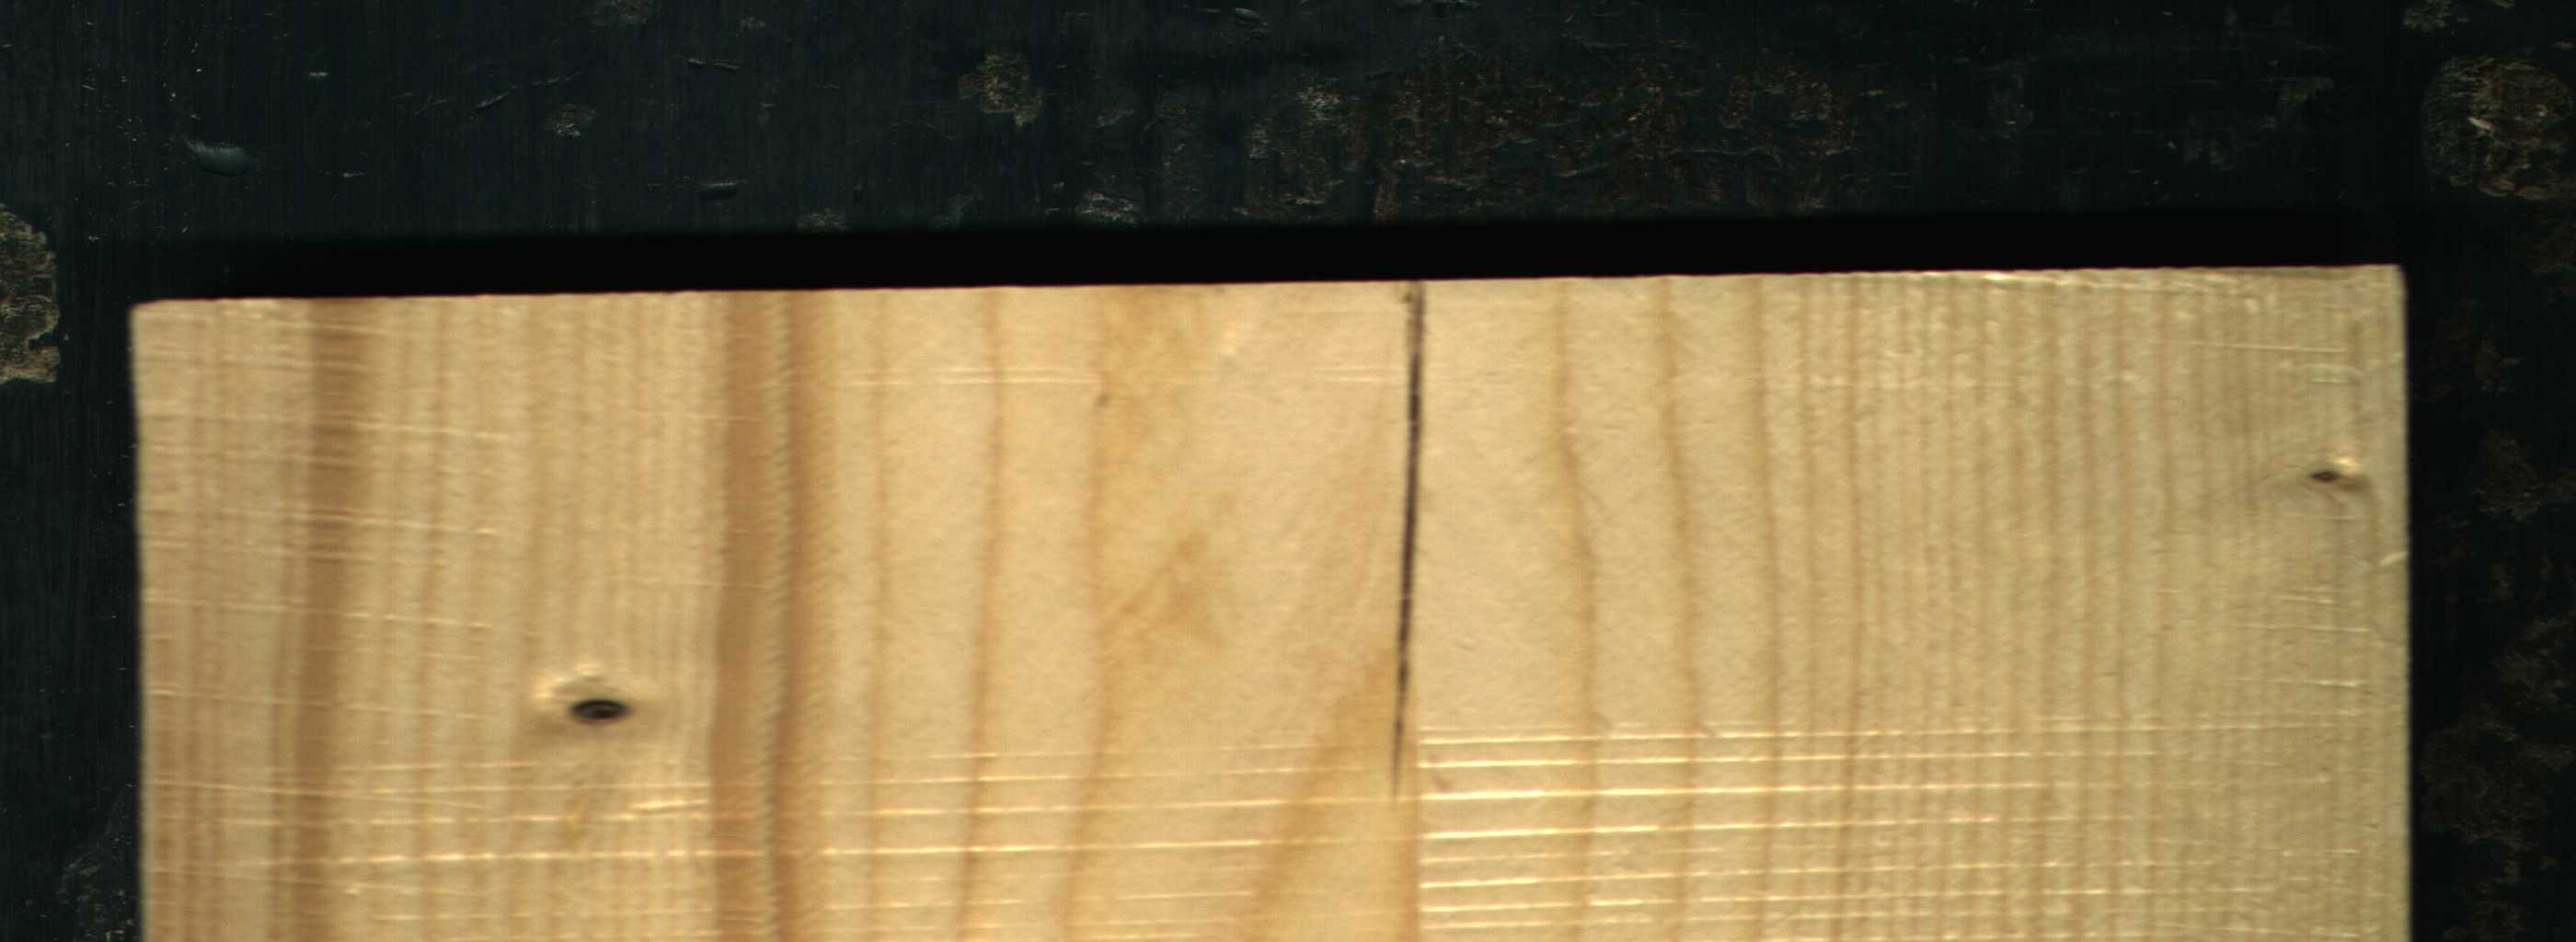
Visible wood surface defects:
Quartzity
Crack
Dead_Knot
Live_Knot